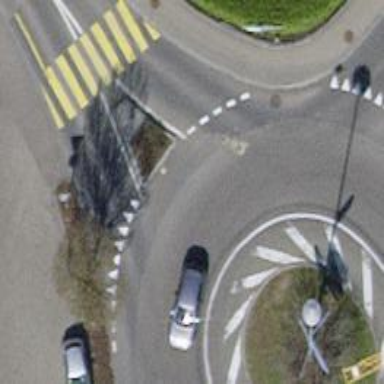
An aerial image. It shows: Road with "give way" sign.